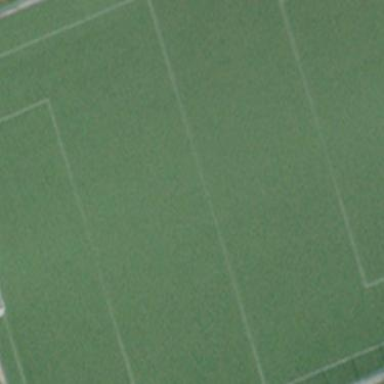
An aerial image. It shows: Soccer pitch for leisureland activities.